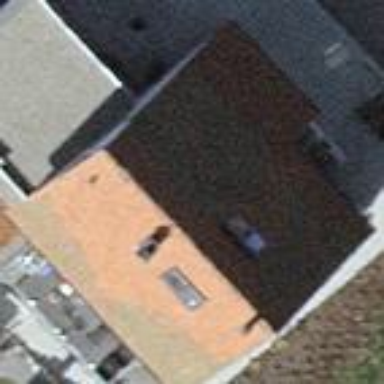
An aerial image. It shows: Gabled building with roof made of rosy brown roof tiles. The roof is oriented across the building.